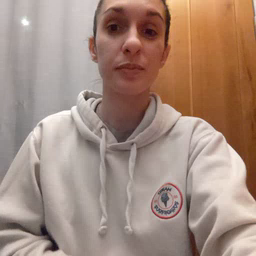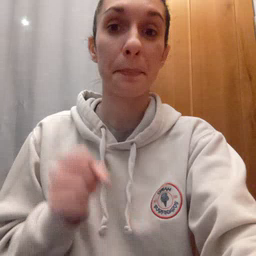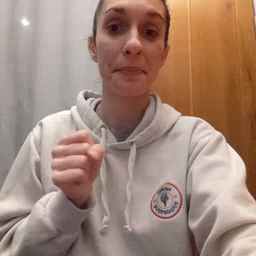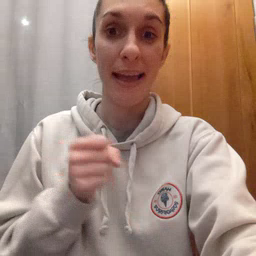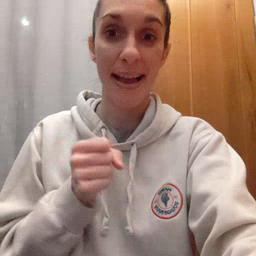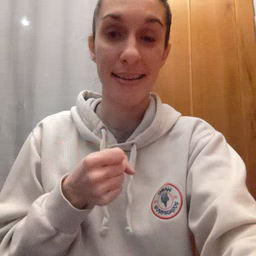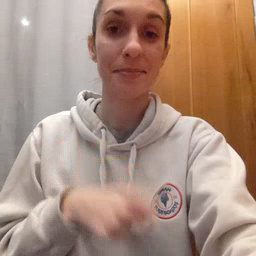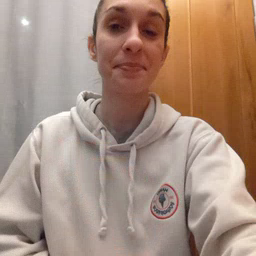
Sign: make